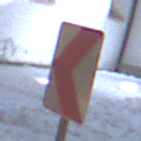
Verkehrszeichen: RichtungstafelnInKurvenKleinRechts
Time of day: Night
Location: Outdoor (Urban)
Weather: Overcast
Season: Winter
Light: Artificial